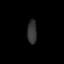
Tissue: lung
Cell type: Endothelial cells
Senescence score: 0.6486
Nuclear area (px): 219
Mean DAPI intensity: 52.639